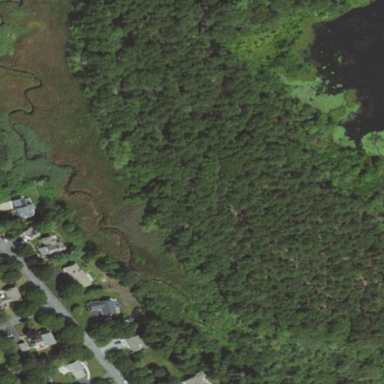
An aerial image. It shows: Marshy wetland area.